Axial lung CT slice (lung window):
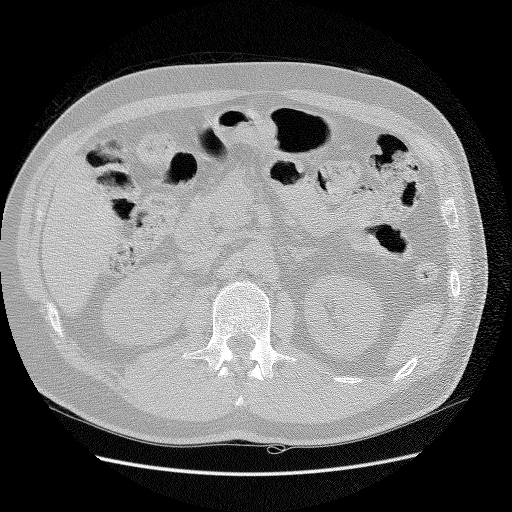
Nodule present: no